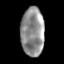
Tissue: skin
Cell type: Epithelial cells
Senescence score: 0.7806
Nuclear area (px): 1114
Mean DAPI intensity: 143.916